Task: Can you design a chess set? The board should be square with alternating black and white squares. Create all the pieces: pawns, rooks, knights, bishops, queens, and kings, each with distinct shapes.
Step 3112:
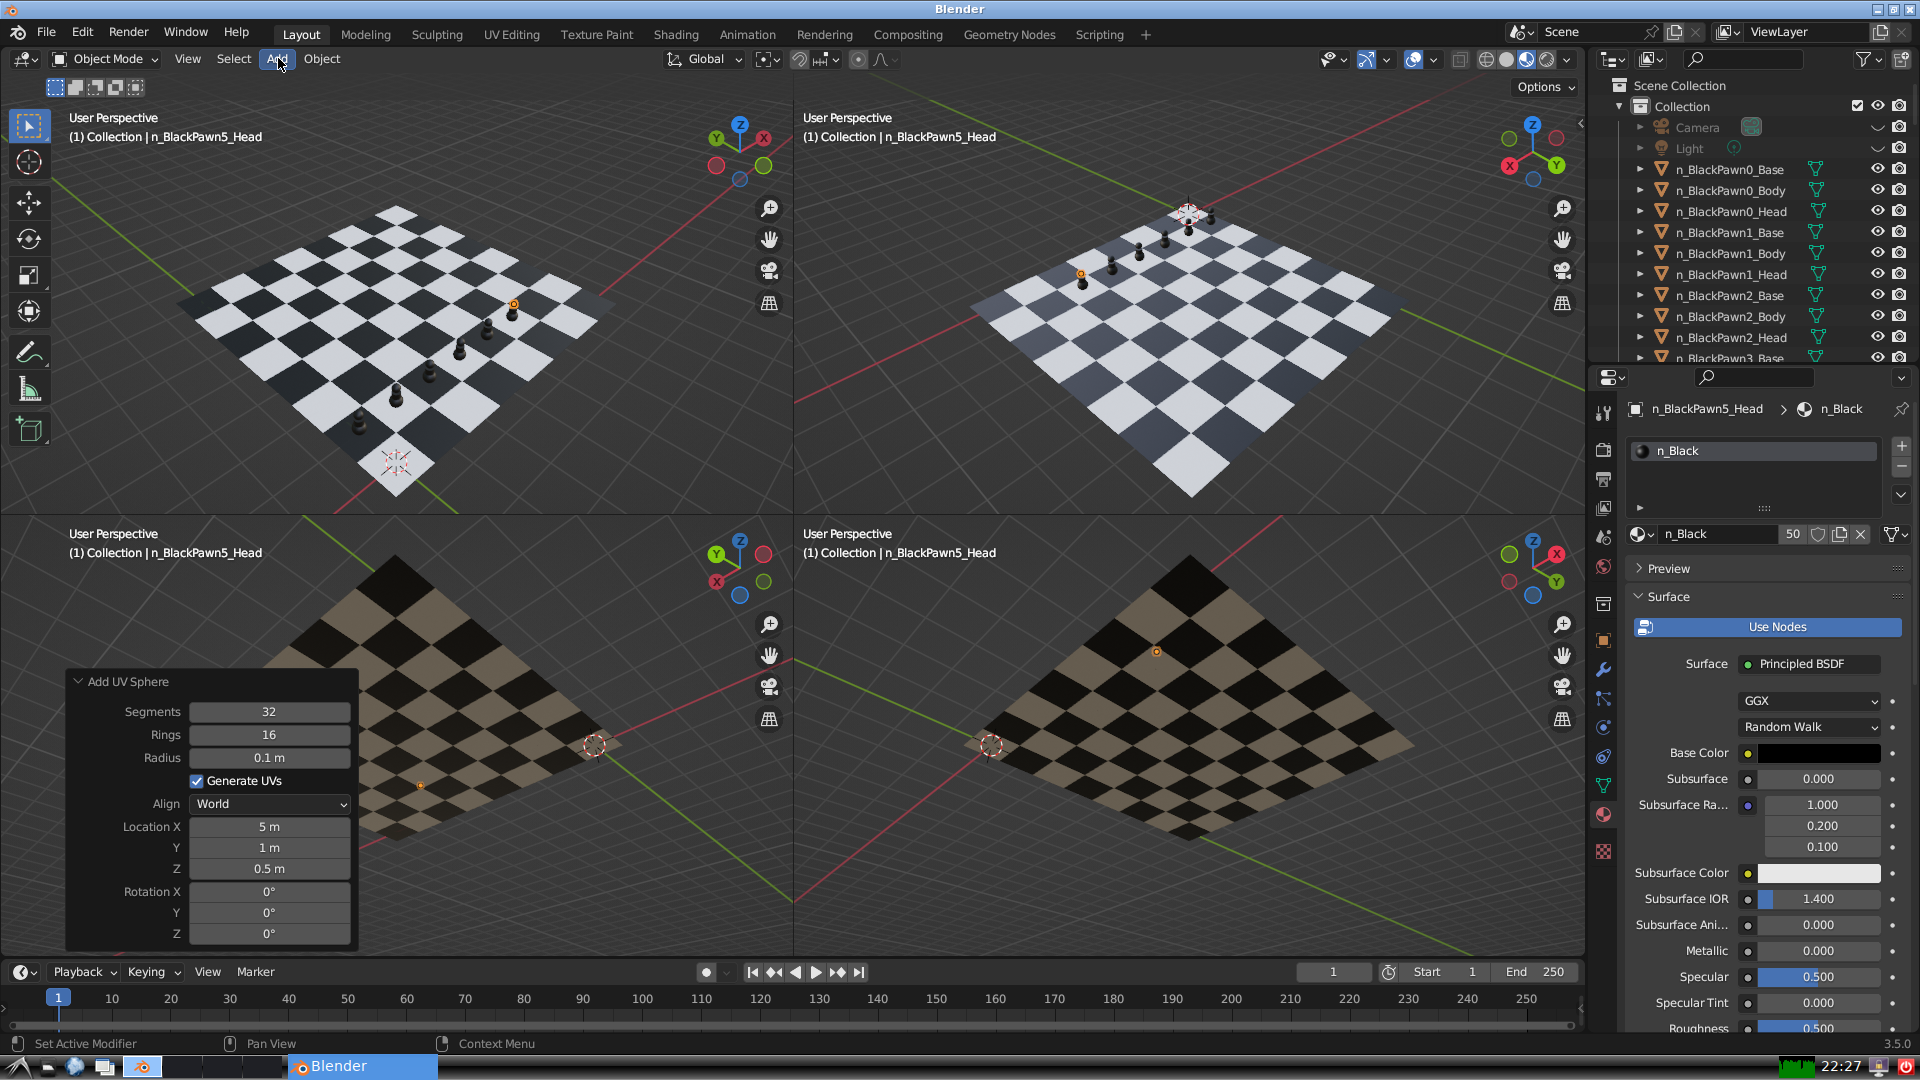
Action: click: no